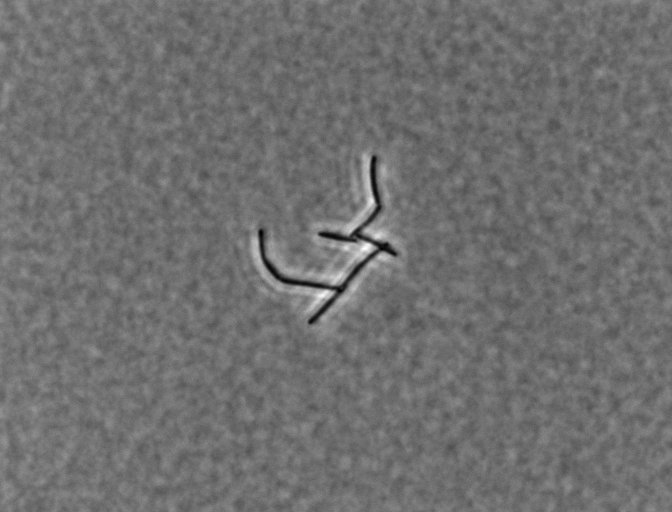
Bacillus subtilis